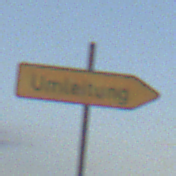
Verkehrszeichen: UmleitungswegweiserRechtsweisend
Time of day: SunriseSunset
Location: Outdoor (Nature)
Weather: PartlyCloudy
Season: NotSpecified
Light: Natural